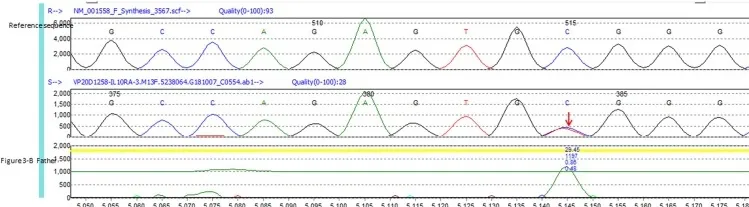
The patient carries one heterozygous mutation, c.301 c > T, P. (Arg 101 Trp), in exon 3 of the IL-10RA gene (b, arrow).
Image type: electrography (ekg)